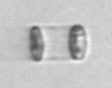
Label: Skeletonema